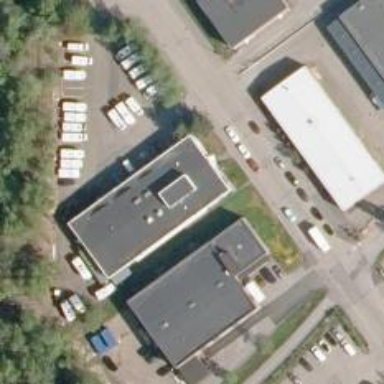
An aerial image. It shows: Car rental facility.